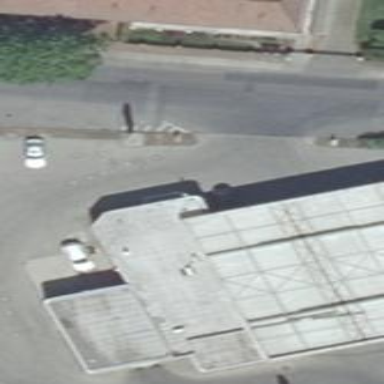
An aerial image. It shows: Building that serves as fuel station.